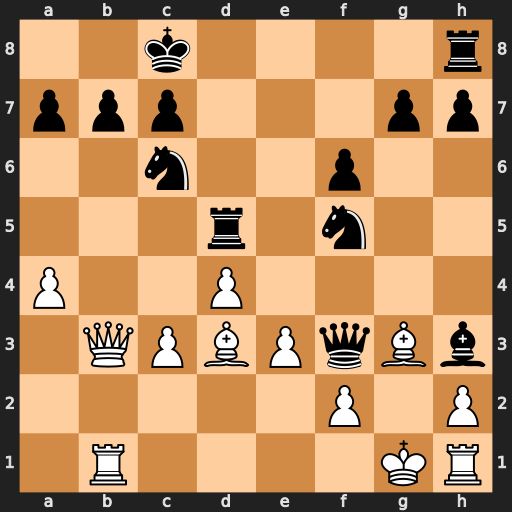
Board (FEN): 2k4r/ppp3pp/2n2p2/3r1n2/P2P4/1QPBPqBb/5P1P/1R4KR
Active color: w
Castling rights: -
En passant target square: -
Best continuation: Qxb7+ Kd7 Qxc7+